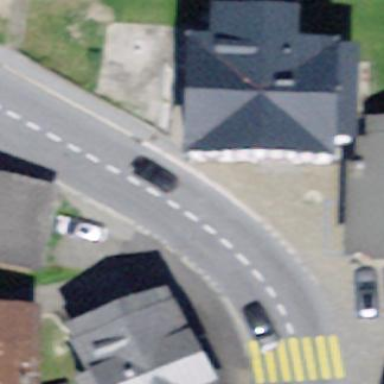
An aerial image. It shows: Simple and straightforward house.